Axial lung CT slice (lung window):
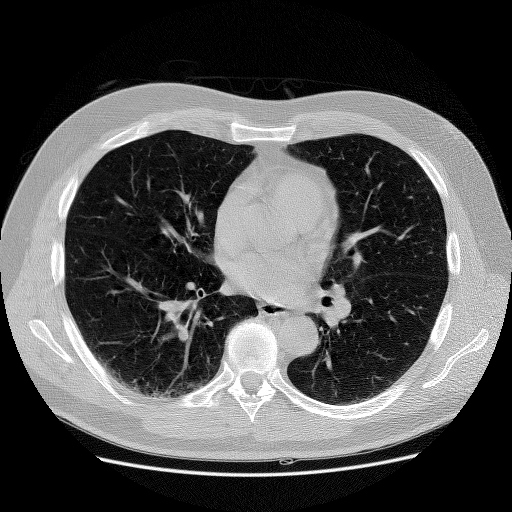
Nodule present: no